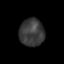
Tissue: prostate
Cell type: T cells
Senescence score: 0.3521
Nuclear area (px): 672
Mean DAPI intensity: 58.51